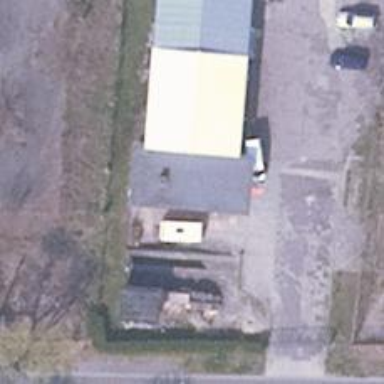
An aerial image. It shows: Car repair shop.